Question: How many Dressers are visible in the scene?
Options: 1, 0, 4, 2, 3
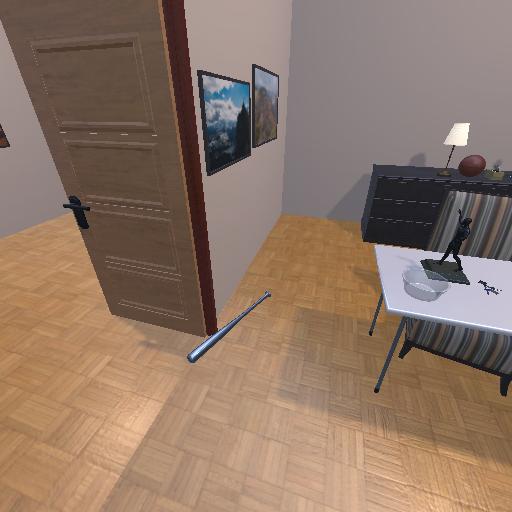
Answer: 1